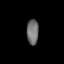
Tissue: lung
Cell type: Endothelial cells
Senescence score: 0.6378
Nuclear area (px): 298
Mean DAPI intensity: 110.262